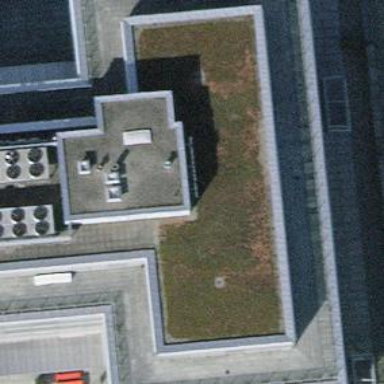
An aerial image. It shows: Commercial building.